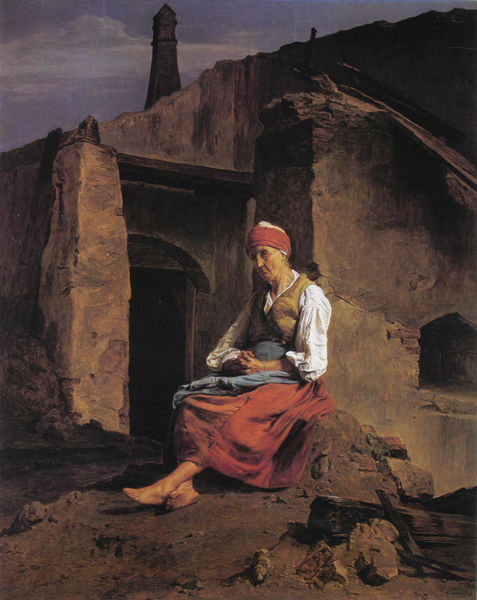
Titel: Alte Frau vor einer Brandruine
Künstler: Ferdinand Georg Waldmüller
Standort: Österreich
Institution: Privatbesitz
Schlagwörter: berg, blau, dunkel, gemälde, himmel, mann, schatten, weiß, wolken, gelb, grün, landschaft, ocker, sitzen, abend, braun, bunt, fenster, frau, holz, kleid, licht, nacht, schwarz, szene, tür, blick, dach, gebäude, haus, rot, tuch, weg, wolke, beige, malerei, rock, alt, hemd, wand, alte, arm, arme, band, bluse, gesicht, kleidung, stein, steine, stirnband, hände, porträt, öl, dämmerung, einsamkeit, erde, hütte, boden, figur, realismus, sitzend, front, höhle, rosa, traurig, genre, kamin, schornstein, turm, beine, kopfbedeckung, schürze, magd, ruhen, bogen, schuhe, bäuerin, lehm, gebirge, mauer, ziegel, geröll, backstein, rast, bank, füsse, rundbogen, zerstörung, gefaltet, sitzende, kopftuch, angelehnt, balken, bretter, tock, nachdenken, weste, geneigt, bauer, tor, gestalt, barfuss, eingang, ruine, alter, denken, torbogen, leuchtturm, haufen, brett, kiste, beten, gebet, tracht, gemäuer, kaputt, putz, verputzt, ausgestreckt, mauern, elend, karg, anlehnen, armut, betend, turban, verputz, abgewinkelt, baracke, freisin, gebälk, hänbd, innehalten, karf, lehmhütte, stien, mager, schwrz, sinnen, portrt, kopftuchabend